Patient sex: M
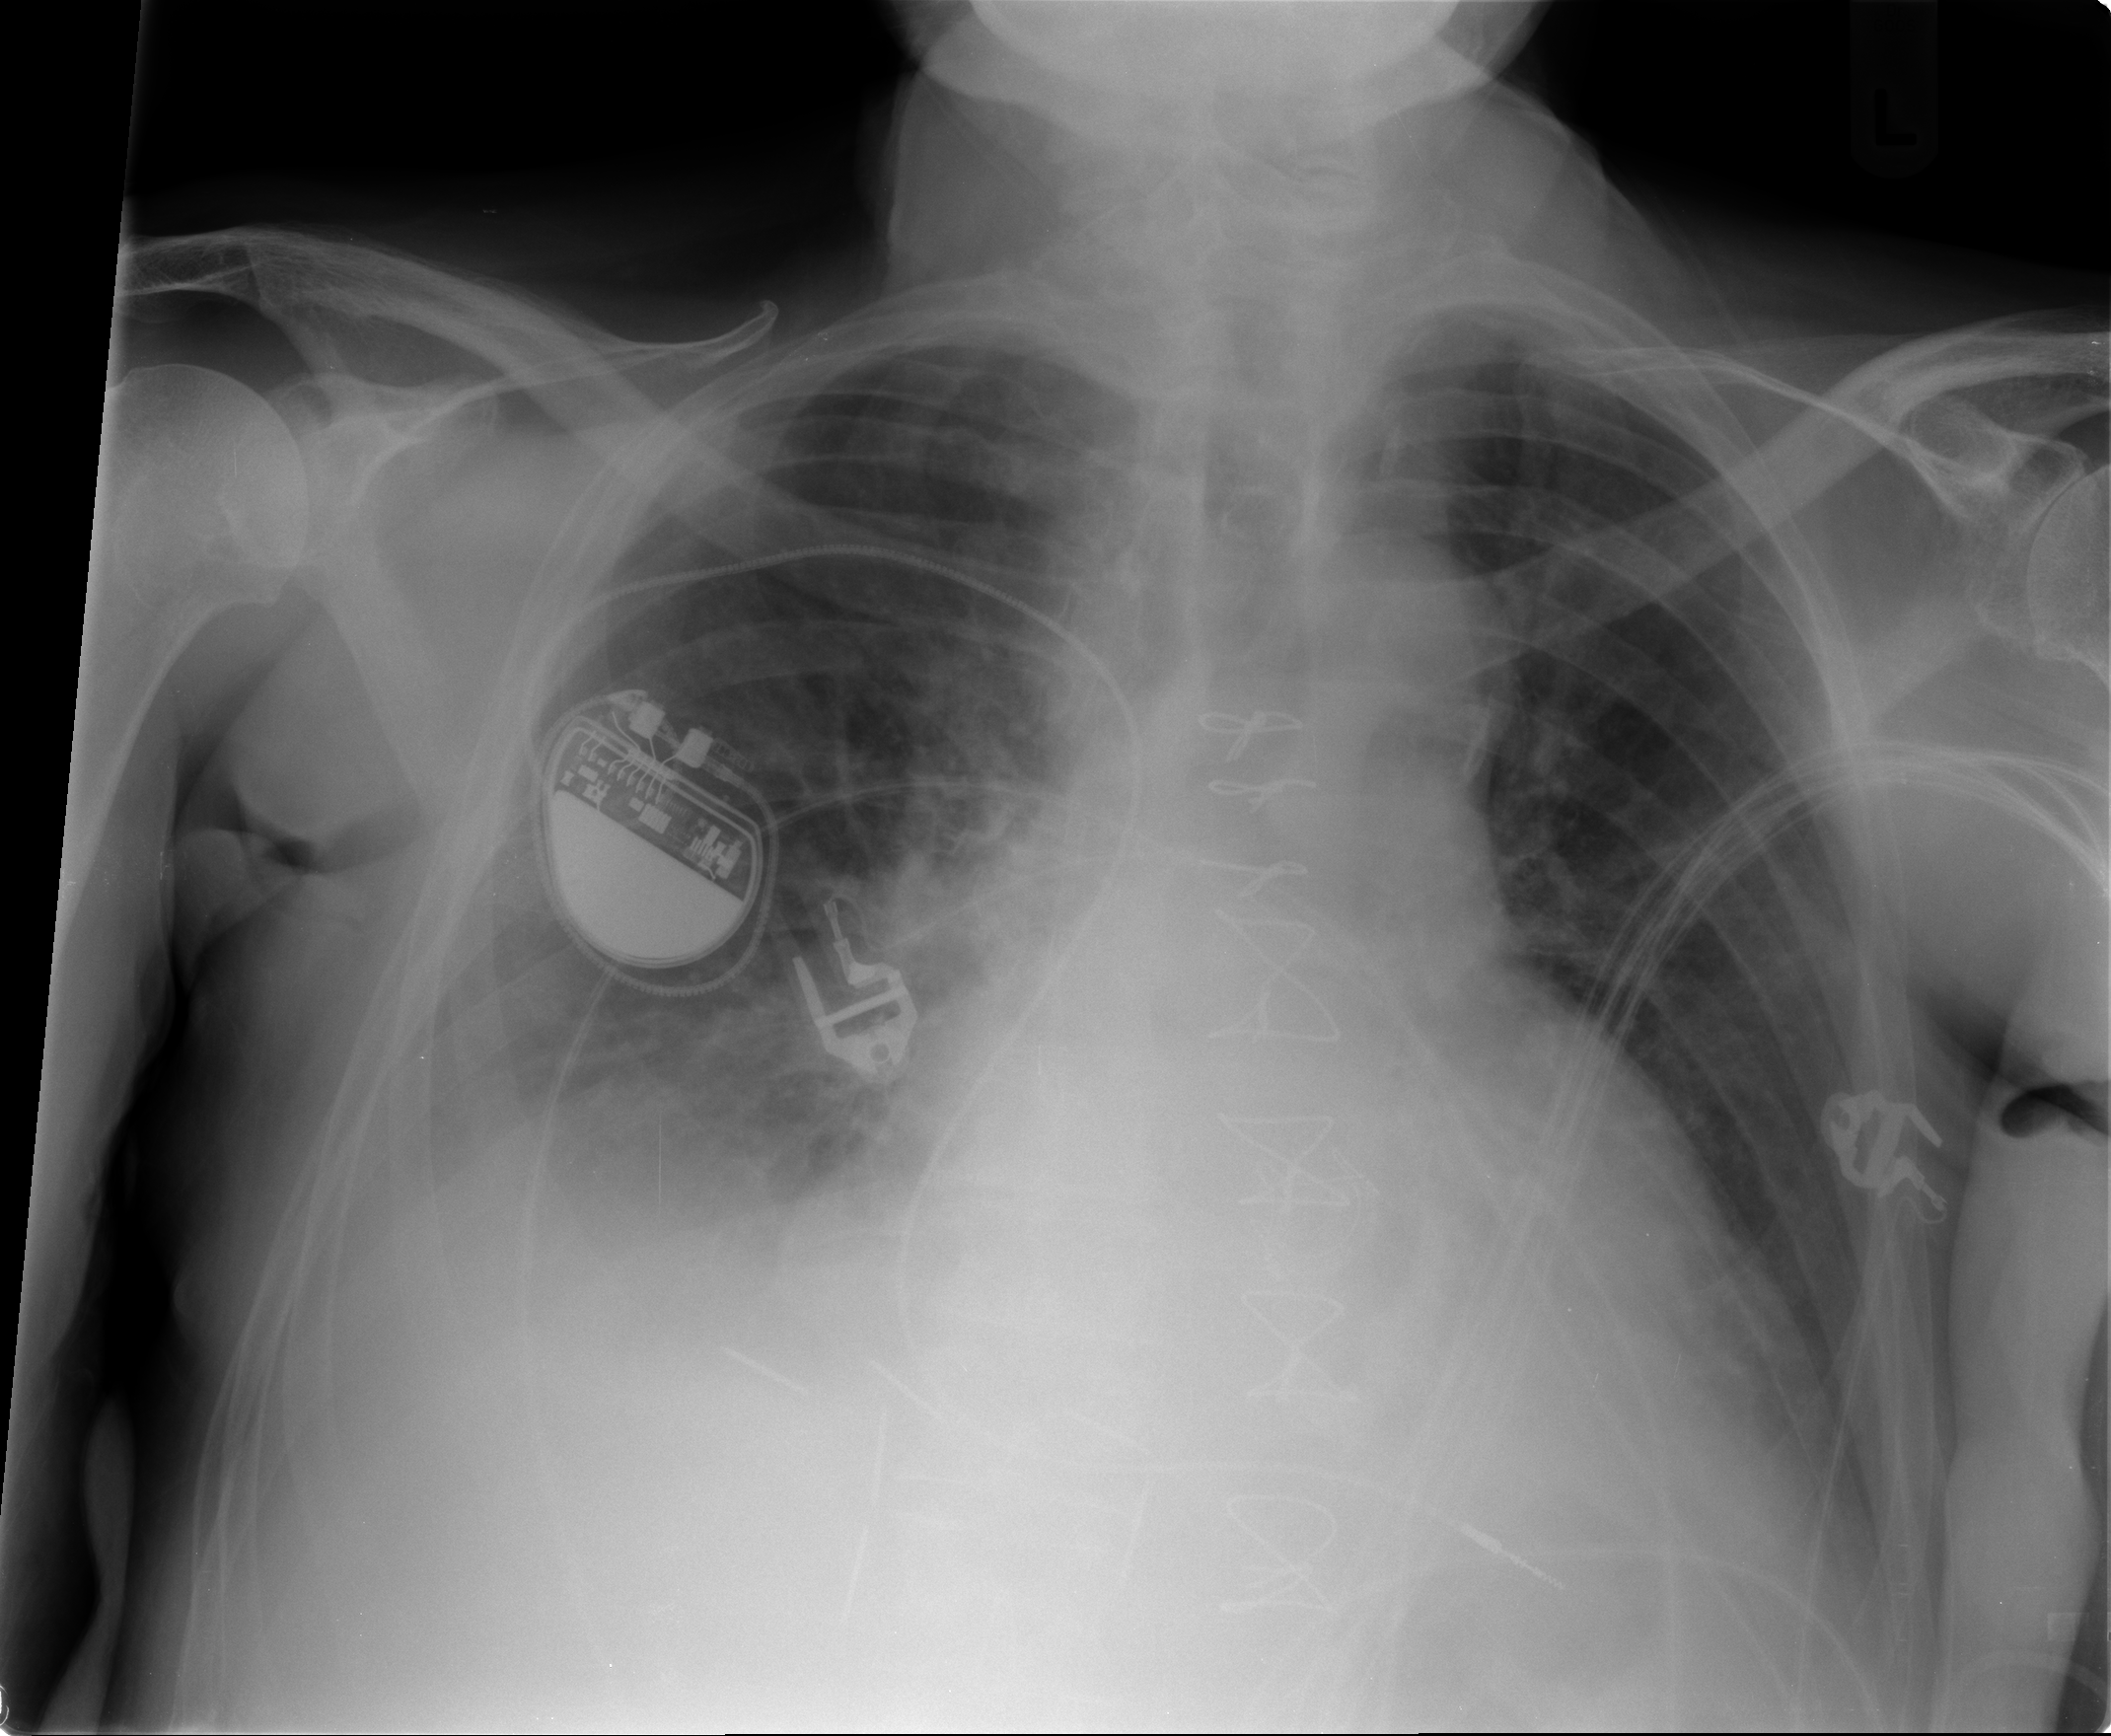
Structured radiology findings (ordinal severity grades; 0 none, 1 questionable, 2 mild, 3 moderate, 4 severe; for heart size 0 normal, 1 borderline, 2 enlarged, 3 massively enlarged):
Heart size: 2
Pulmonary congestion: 0
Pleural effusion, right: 2
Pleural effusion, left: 0
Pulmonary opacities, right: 1
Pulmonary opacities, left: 0
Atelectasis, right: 2
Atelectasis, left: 0